Question: I have the following formula in LaTeX, based on <URL>
'''
egin{equation}
P(i,j) = \sum_{x=|N(V_i) \cap V_j|}^{\min\{|V_j|, |N(V_i)|}
rac{ inom{|V_j|}{x} inom{|V - V_j|}{|N(V_i)| - x}}
{inom{|V|}{|N(V_i)|}}
\end{equation}
'''
This renders the fraction portion with very small, difficult to read text:

I would like my text more readable, as in the following example:
<URL>
<URL>
What trickery can I use to get LaTeX to render my equation similarly?
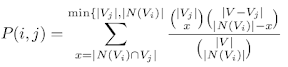
Answer: This may be what you're looking for:
'''
egin{equation}
P(i,j) = \sum_{x=|N(V_i) \cap V_j|}^{\min\{|V_j|, |N(V_i)|}
rac{\displaystyle inom{|V_j|}{x} inom{|V - V_j|}{|N(V_i)| - x}}
{\displaystyle inom{|V|}{|N(V_i)|}}
\end{equation}
'''

---
Thought it might be good to add a reference:
A Guide to LaTeX2e, Kopka & Daly, 1995
Section 5.5 Fine-Tuning Mathematics
5.5.2 Selecting font size in formulas
In my edition, it's on pp 141-142, but this is out of stock on Amazon. The nearest Internet pointer I can find just now is <URL>